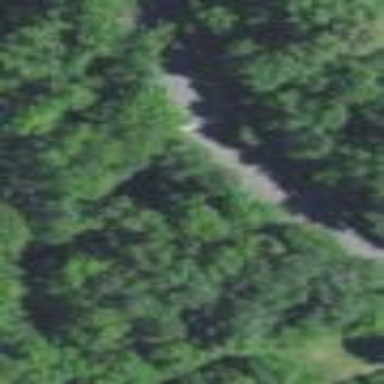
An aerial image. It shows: Mixed woodland area with variety of leaf types and cycles.